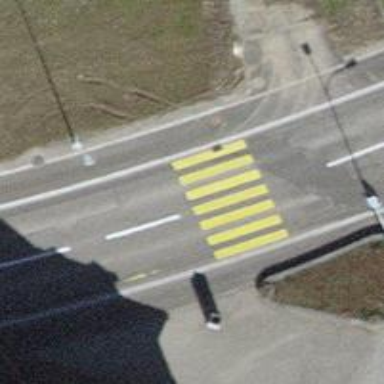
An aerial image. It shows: Uncontrolled zebra crossing with zebra markings.